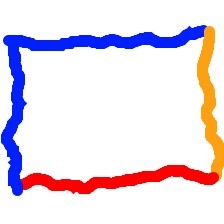
Shape: rectangle